Field crop: maize
Growth stage: 2
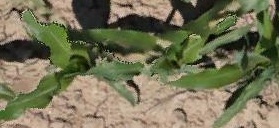
Species: maize